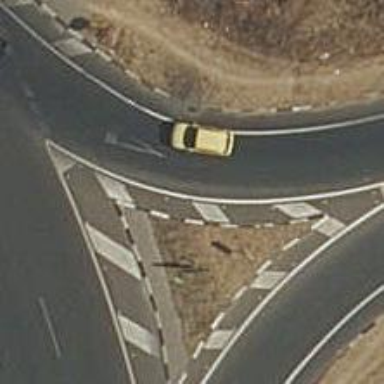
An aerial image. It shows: Road with "give way" sign.